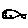
Label: fish